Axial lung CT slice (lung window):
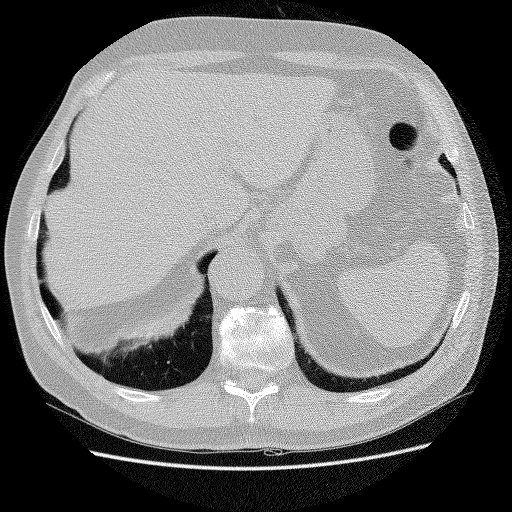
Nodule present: no